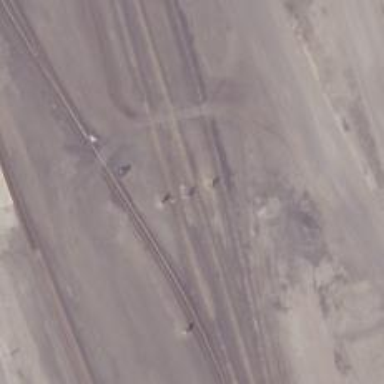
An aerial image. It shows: Railway signal.